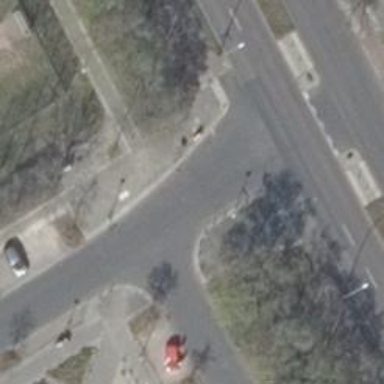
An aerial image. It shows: Unmarked crossing on footway.